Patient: sex M, age 61
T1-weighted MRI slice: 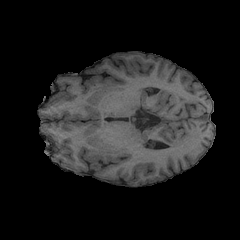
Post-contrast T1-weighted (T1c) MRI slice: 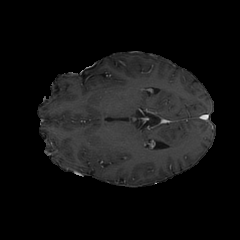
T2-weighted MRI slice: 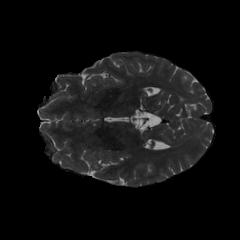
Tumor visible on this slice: yes
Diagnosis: Glioblastoma, IDH-wildtype
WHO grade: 4